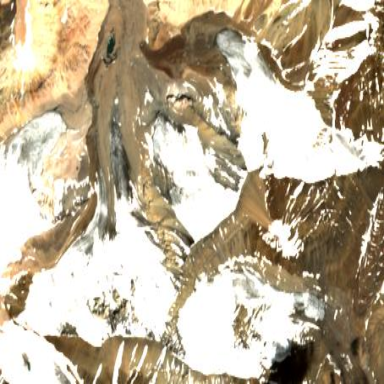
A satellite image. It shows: Stunning view of glacier.